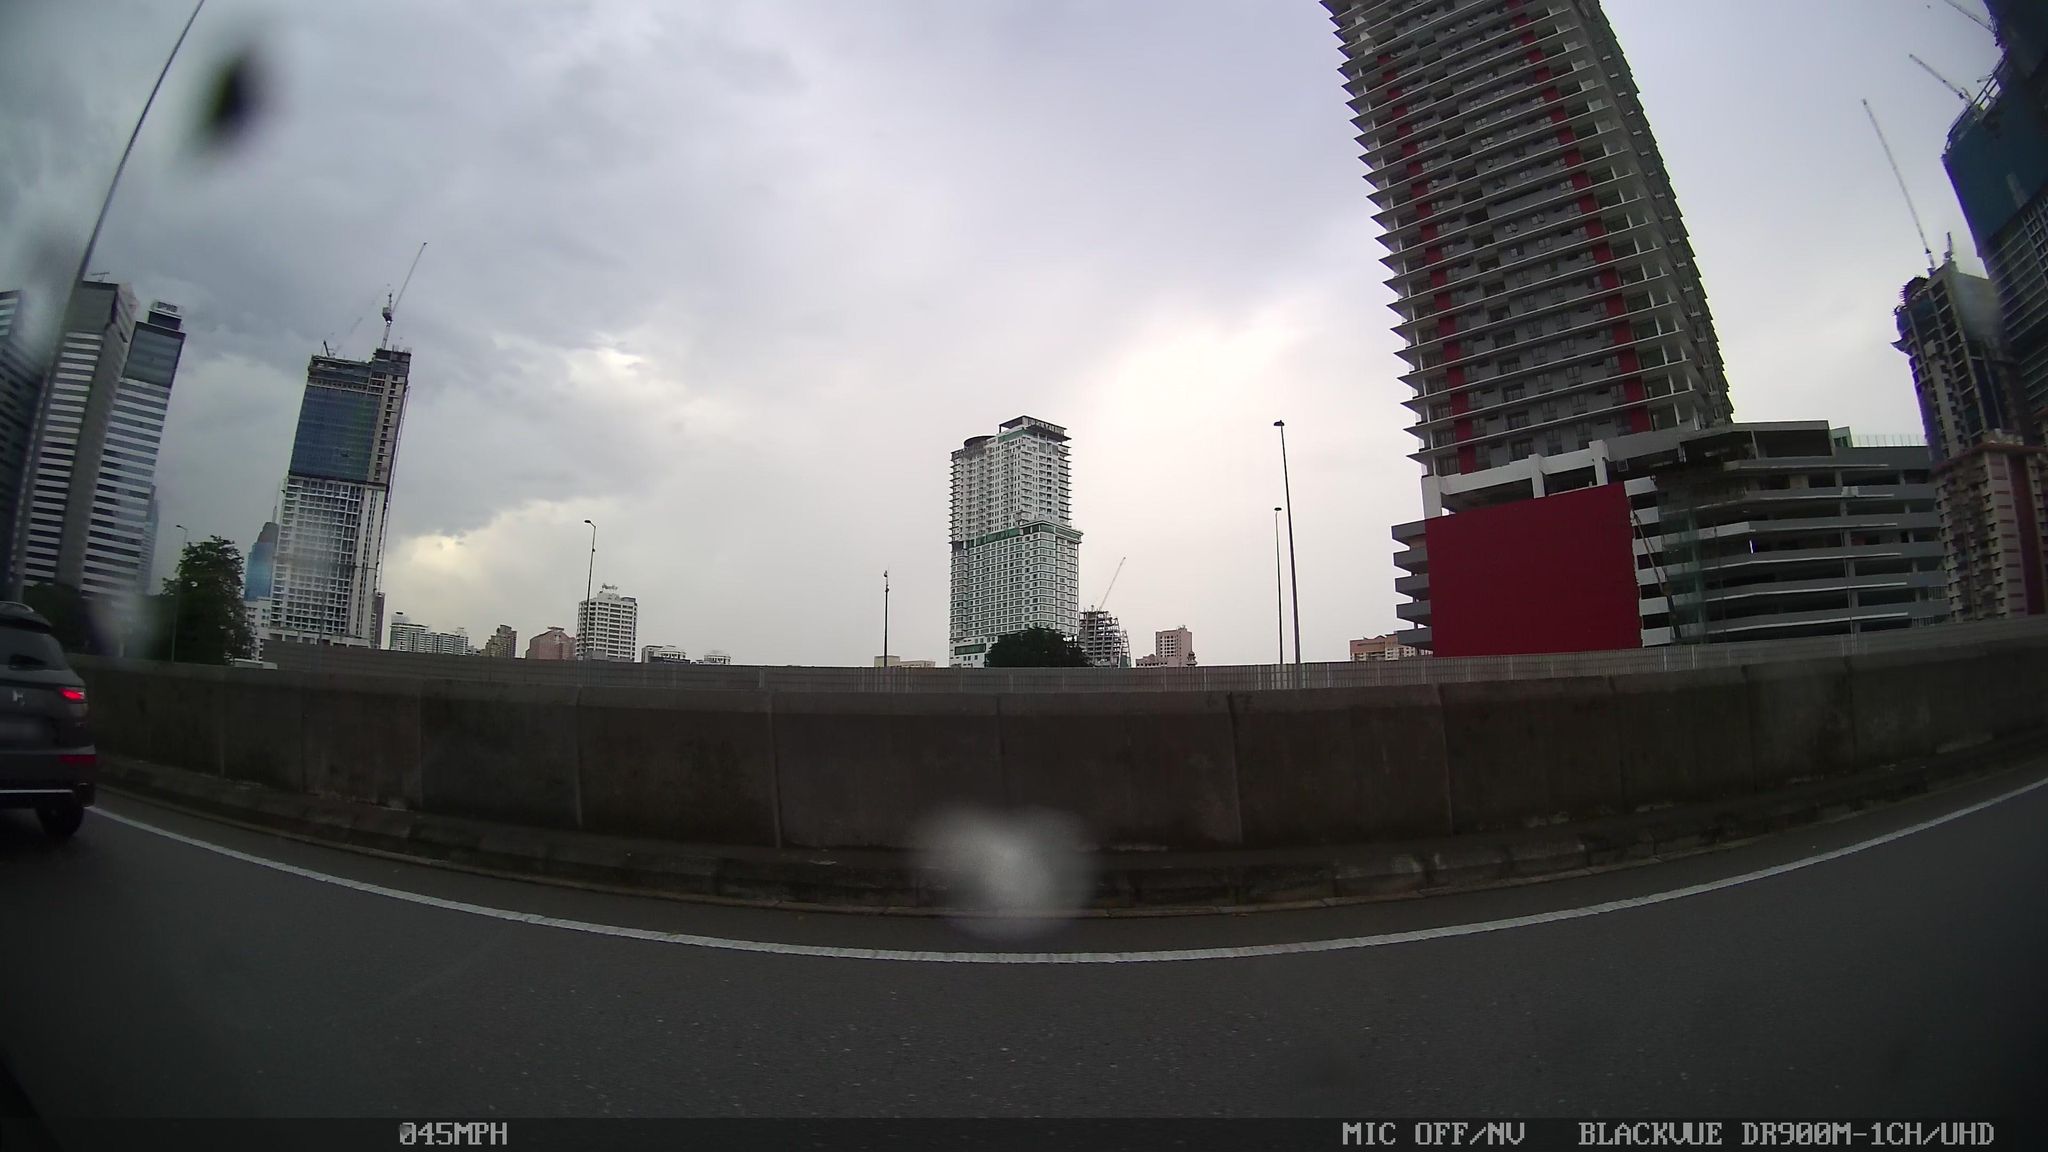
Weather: rainy
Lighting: day
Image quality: slightly poor
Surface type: driving surface
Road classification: motorway_link, motorway
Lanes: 2
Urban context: urban centre
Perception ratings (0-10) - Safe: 1.67, Lively: 6.65, Beautiful: 1.39, Boring: 6.28, Depressing: 4.47, Wealthy: 2.34